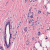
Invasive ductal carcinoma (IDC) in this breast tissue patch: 0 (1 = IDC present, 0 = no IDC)